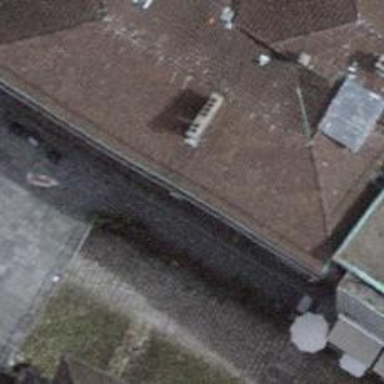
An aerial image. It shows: Café.